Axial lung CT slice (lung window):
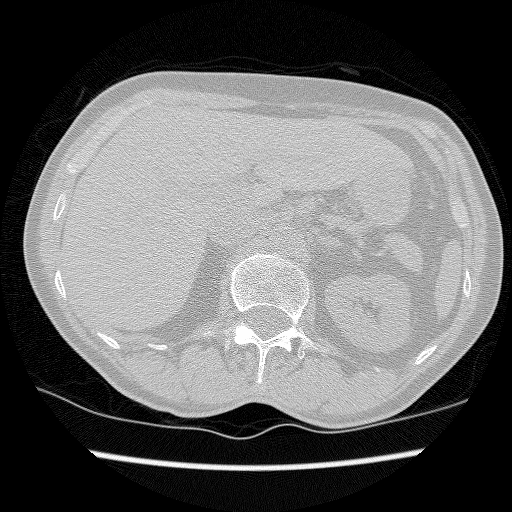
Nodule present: no